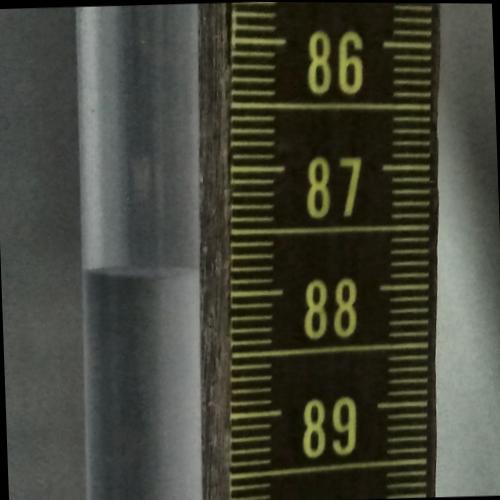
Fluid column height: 87.8 cm